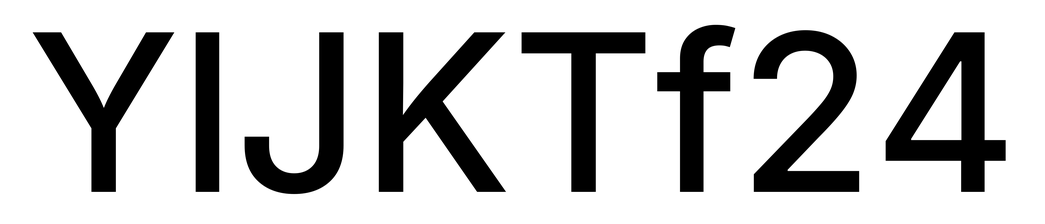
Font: Inter_Medium